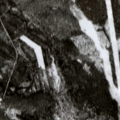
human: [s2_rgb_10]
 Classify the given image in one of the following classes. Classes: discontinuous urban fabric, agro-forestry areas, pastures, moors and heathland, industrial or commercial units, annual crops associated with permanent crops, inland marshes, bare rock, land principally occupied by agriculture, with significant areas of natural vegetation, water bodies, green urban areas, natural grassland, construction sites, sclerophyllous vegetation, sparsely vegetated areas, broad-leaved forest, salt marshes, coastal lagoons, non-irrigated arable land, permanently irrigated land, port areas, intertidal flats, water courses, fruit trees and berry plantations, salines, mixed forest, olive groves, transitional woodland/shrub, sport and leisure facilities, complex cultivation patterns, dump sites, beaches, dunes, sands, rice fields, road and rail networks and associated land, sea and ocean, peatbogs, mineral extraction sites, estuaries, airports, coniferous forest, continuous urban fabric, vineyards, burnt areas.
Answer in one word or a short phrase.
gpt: coniferous forest, transitional woodland/shrub